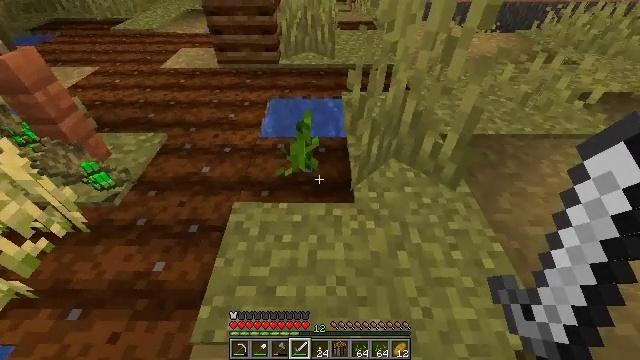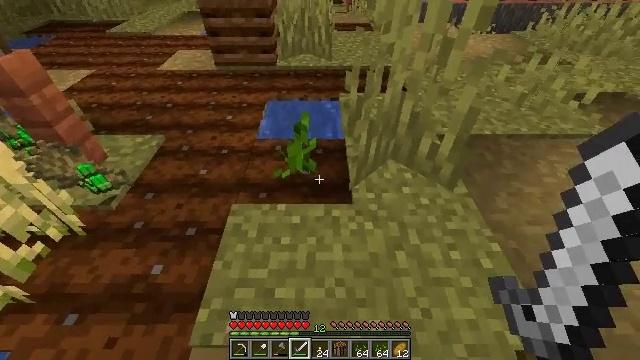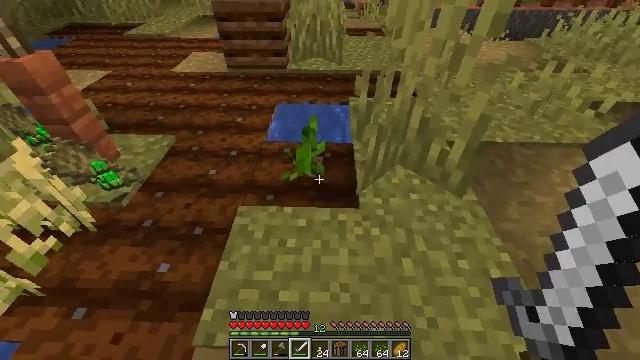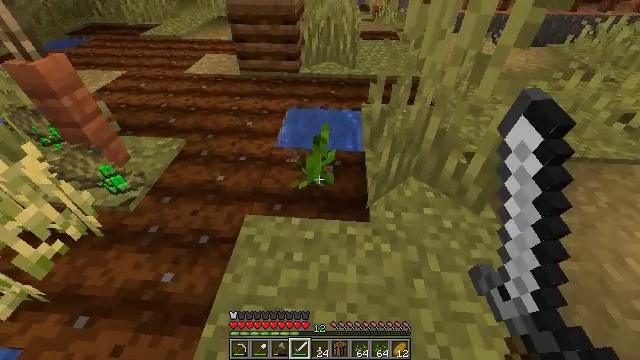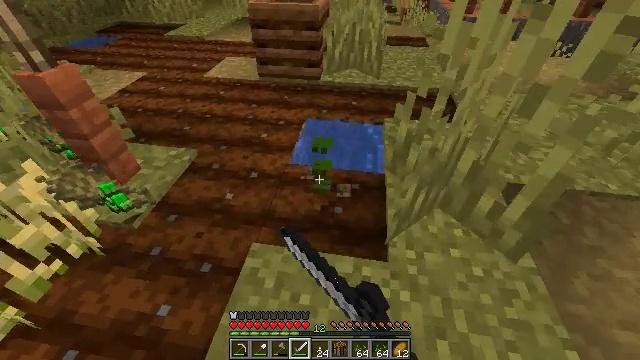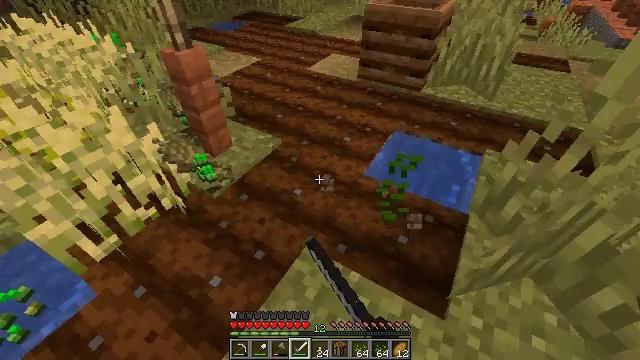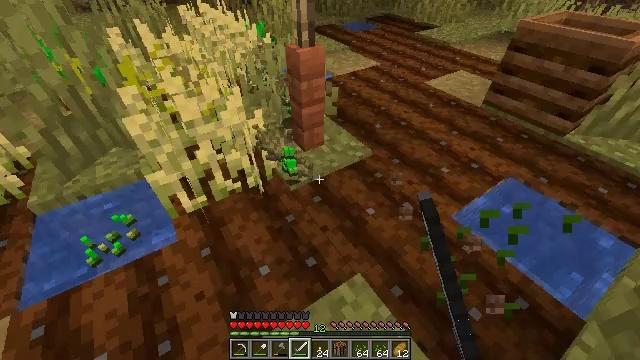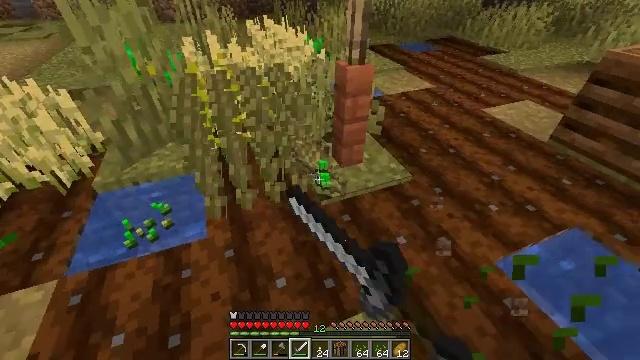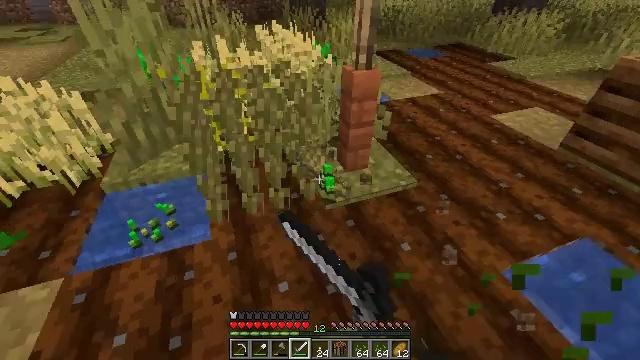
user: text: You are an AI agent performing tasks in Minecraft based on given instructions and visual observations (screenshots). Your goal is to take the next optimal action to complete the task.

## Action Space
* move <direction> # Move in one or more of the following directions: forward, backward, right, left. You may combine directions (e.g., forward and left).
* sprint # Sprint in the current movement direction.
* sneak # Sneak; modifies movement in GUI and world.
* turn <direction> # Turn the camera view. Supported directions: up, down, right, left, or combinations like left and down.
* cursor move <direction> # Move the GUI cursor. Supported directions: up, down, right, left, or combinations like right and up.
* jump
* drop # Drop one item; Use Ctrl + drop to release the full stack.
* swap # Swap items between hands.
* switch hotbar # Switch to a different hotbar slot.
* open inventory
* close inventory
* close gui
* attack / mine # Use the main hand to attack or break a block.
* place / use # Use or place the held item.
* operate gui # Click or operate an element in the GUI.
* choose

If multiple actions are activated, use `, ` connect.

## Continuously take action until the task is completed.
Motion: motion action
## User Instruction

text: Break the melon stem to clear space.
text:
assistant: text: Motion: no_op
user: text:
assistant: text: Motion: move forward, turn left, attack / mine
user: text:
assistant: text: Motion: move forward, turn left, attack / mine
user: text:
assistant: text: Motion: move forward, turn left, attack / mine
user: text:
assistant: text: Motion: move forward, turn left, attack / mine
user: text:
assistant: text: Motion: turn left, attack / mine
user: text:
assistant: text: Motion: turn left and up, attack / mine
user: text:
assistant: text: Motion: turn left, attack / mine
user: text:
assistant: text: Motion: attack / mine